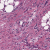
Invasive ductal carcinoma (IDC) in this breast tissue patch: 0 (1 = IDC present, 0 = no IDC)